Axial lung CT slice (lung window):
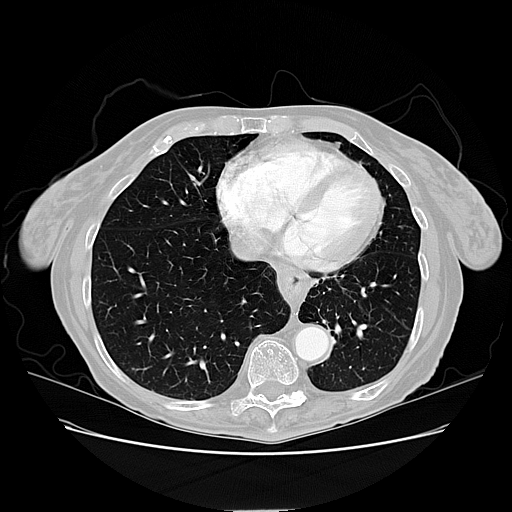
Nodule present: no